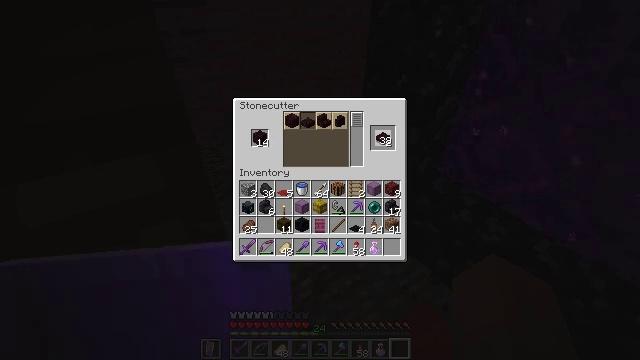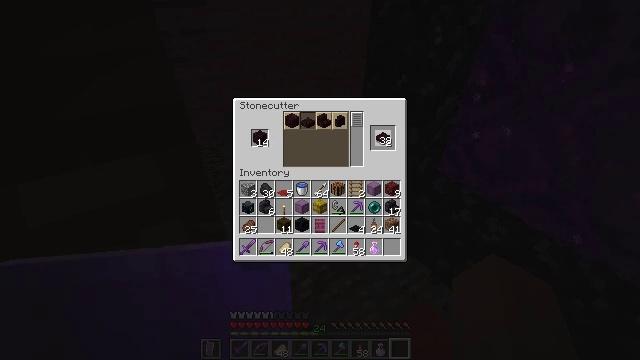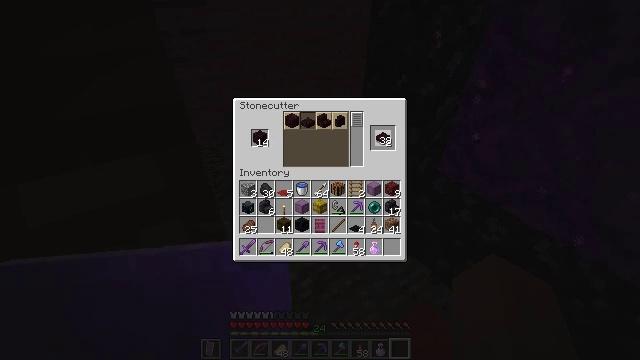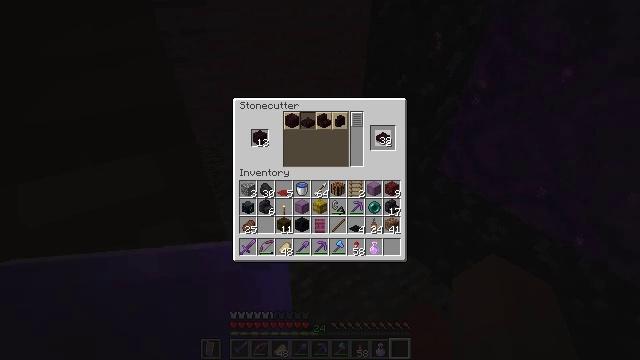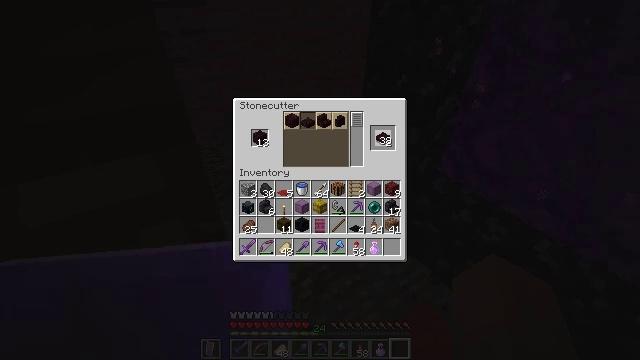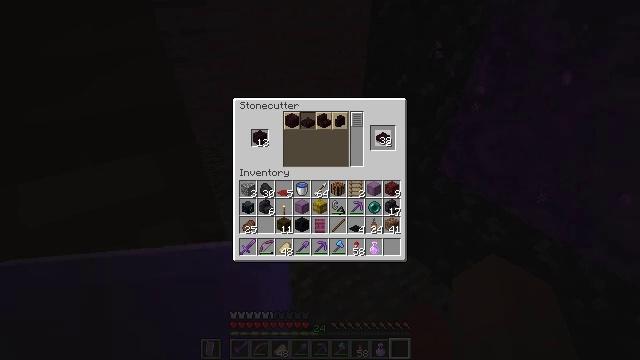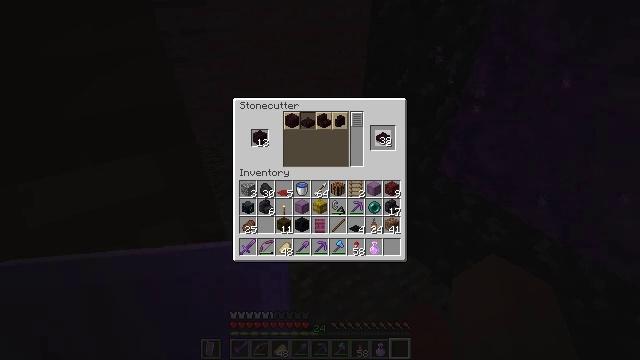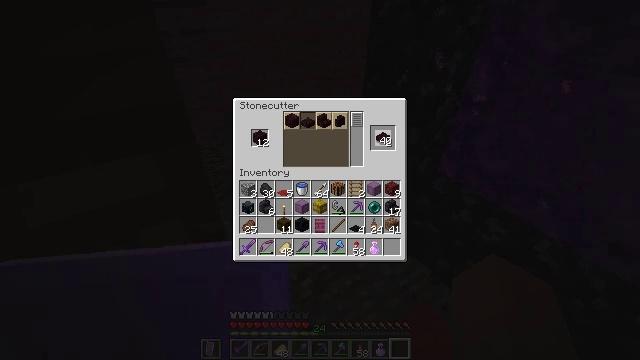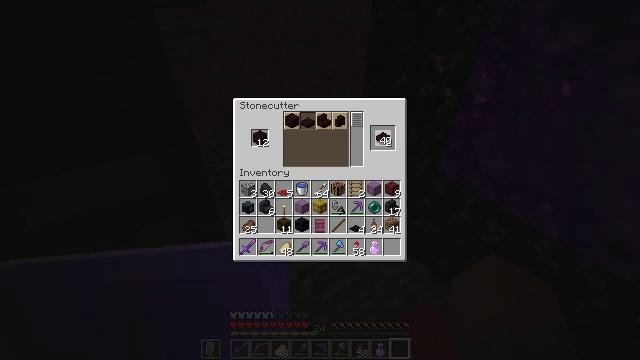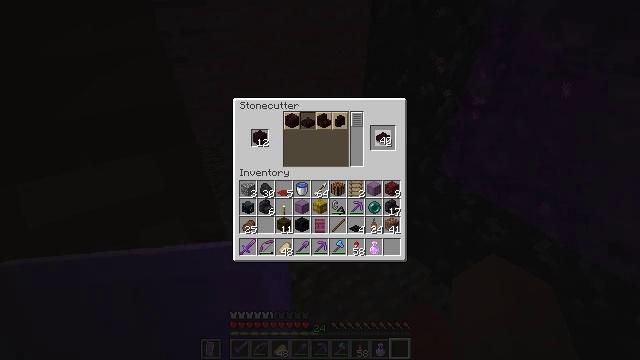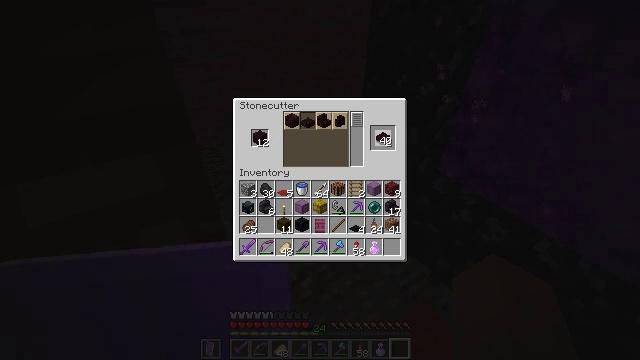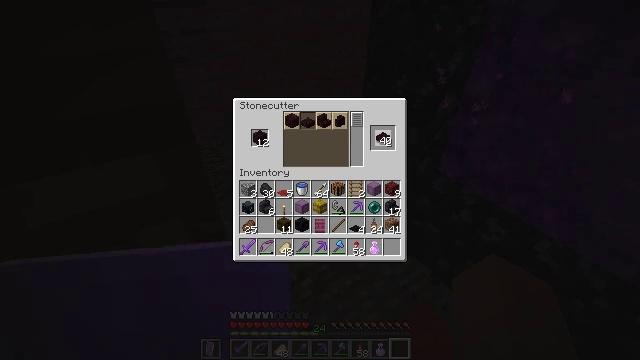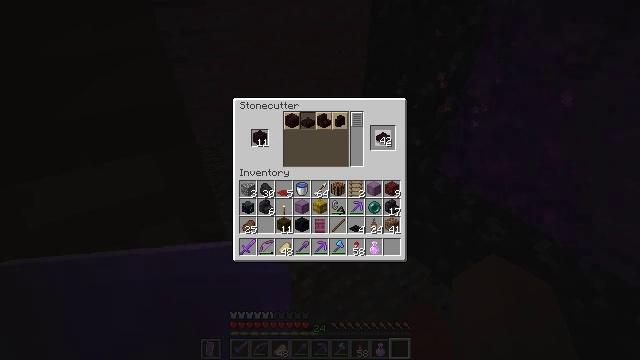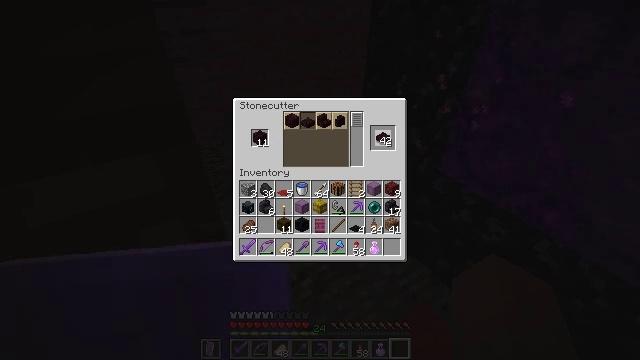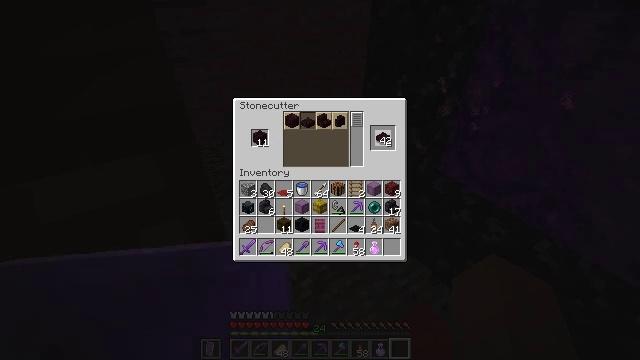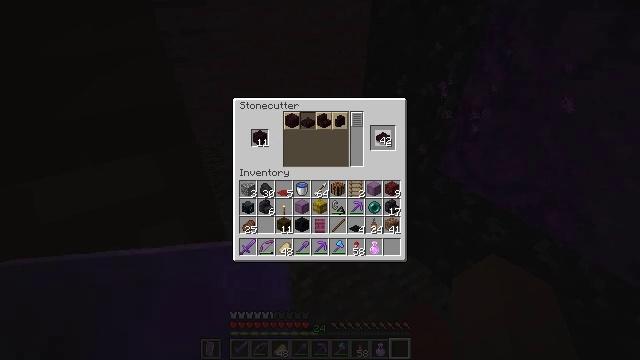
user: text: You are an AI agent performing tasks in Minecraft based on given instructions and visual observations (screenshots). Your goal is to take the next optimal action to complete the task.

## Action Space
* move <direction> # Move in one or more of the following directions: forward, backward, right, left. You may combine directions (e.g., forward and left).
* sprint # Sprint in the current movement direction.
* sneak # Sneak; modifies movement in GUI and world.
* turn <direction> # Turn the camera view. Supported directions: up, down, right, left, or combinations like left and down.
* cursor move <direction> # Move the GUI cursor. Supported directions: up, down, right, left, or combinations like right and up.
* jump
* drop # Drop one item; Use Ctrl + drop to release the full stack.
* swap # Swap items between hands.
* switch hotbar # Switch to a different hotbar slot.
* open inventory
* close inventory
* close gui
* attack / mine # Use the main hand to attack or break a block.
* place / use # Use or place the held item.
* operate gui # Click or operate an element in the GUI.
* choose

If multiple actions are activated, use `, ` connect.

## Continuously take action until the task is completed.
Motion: motion action
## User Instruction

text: Craft a nether brick slab from nether bricks.
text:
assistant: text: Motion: attack / mine
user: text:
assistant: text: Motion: attack / mine
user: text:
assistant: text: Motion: attack / mine
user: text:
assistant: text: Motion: attack / mine
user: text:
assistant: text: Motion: attack / mine
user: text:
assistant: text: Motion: attack / mine
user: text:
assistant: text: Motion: no_op
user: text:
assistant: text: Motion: attack / mine
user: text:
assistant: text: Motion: attack / mine
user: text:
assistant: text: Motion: attack / mine
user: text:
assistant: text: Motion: attack / mine
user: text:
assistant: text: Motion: no_op
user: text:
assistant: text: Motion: no_op
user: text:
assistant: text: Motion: no_op
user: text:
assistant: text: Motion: no_op
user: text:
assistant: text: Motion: no_op
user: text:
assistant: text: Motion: no_op
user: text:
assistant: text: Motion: no_op
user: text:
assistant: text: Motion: attack / mine
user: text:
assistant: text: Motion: attack / mine
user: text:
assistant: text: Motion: attack / mine
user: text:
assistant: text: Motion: attack / mine
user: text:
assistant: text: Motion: attack / mine
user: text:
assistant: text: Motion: attack / mine
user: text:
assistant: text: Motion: attack / mine
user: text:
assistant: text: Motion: attack / mine
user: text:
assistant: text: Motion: no_op
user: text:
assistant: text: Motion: attack / mine
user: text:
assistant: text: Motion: attack / mine
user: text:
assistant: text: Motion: attack / mine